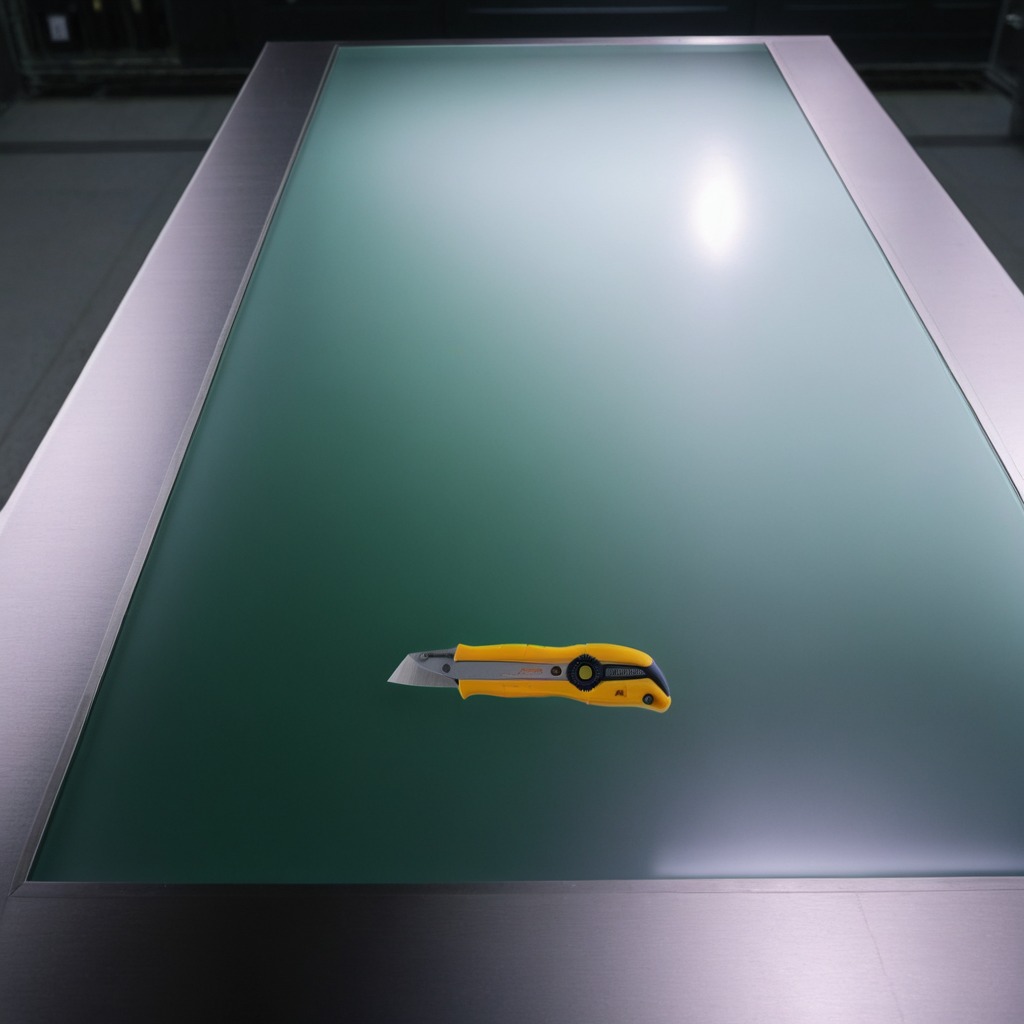
A utility knife lying on the clean empty table in a railway signal maintenance room.